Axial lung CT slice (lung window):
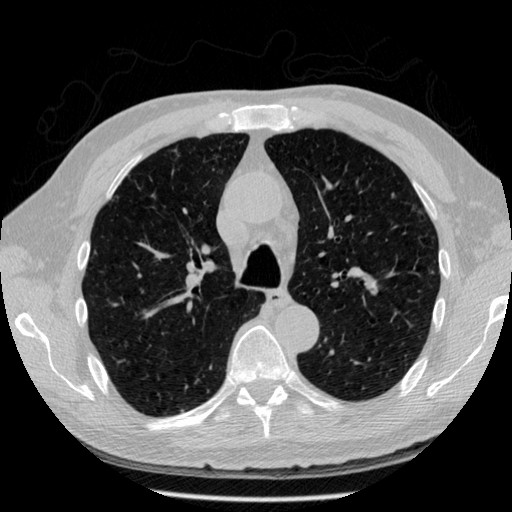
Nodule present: yes
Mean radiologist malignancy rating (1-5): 3